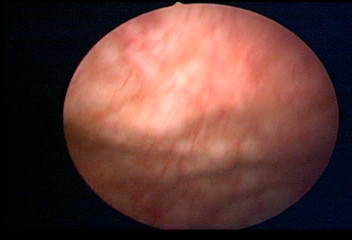
Modality: WLC
Class: Normal mucosa
Bladder cancer association: No